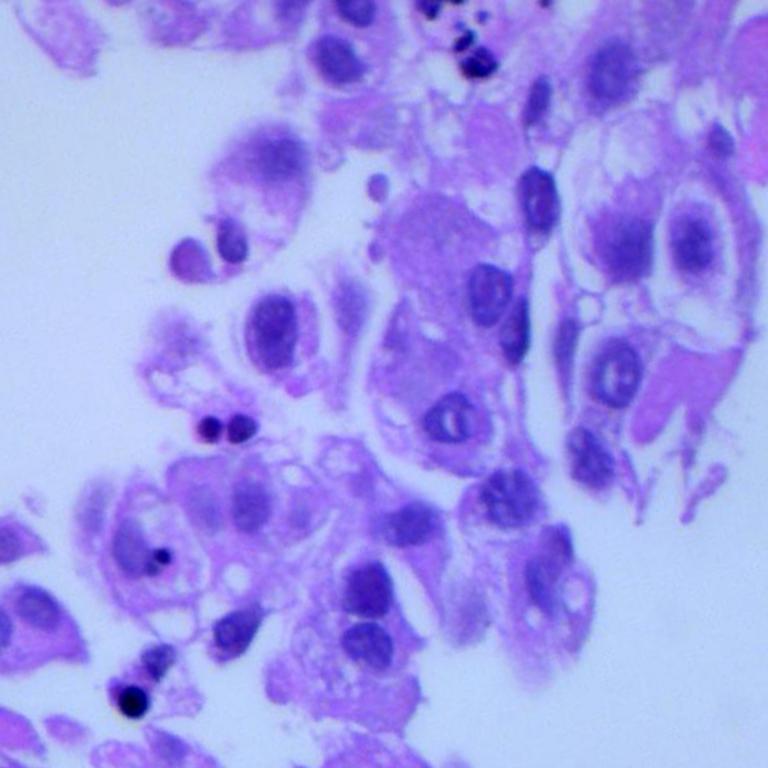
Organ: lung
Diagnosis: adenocarcinomas